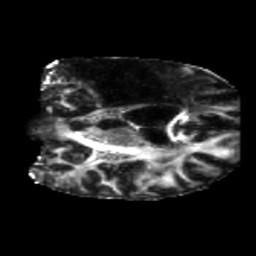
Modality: FA
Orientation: coronal
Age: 40
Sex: male
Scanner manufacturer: siemens
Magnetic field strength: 3 T
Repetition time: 5.25 s
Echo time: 0.08 s